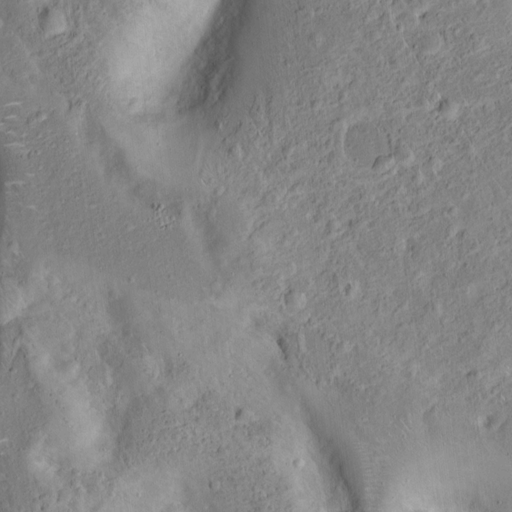
Classes present: Background, Cone